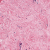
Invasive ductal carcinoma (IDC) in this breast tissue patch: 0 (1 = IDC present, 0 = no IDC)